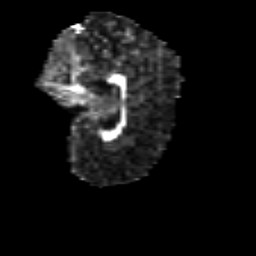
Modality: FA
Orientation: sagittal
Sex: female
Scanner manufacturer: siemens
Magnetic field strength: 3 T
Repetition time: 5 s
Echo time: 0.071 s